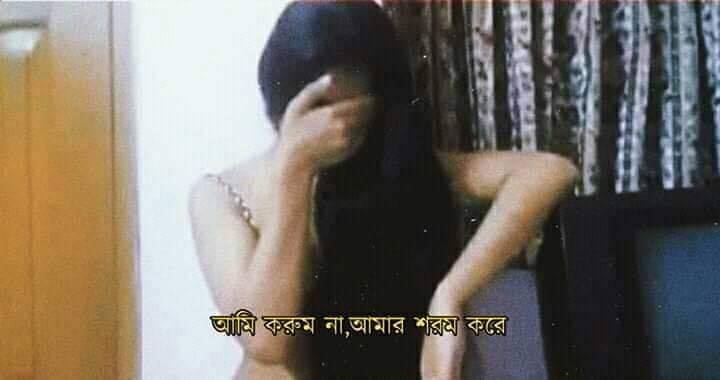
Caption: আমি করুম না, আমার শরম করে
Label: hate